RGB frame:
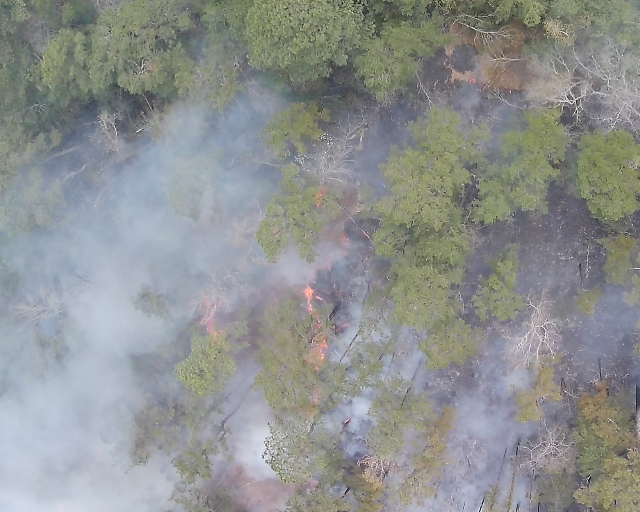
Thermal frame:
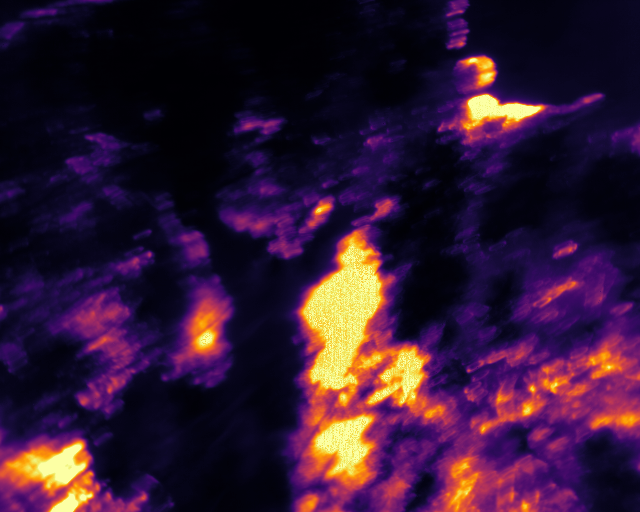
Captured: 2026-02-26 03:10:01
Pixels at or above 80 °C: 54053 (fraction of frame: 0.165)